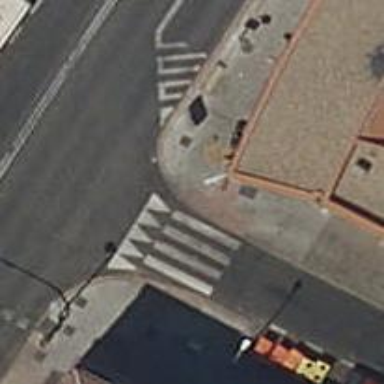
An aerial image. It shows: Marked crossing on the road.